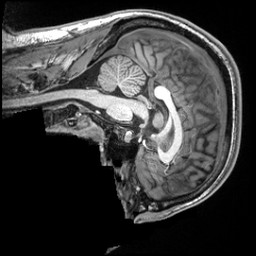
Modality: T1w
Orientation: sagittal
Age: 20
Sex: male